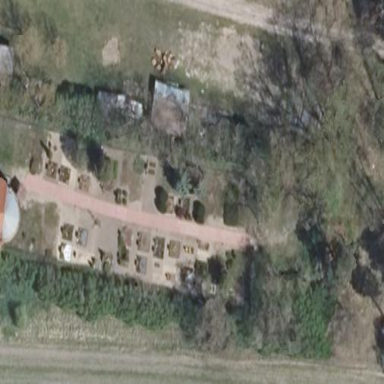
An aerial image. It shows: Cemetery.